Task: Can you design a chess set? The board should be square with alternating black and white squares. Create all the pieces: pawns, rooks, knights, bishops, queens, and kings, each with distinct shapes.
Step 2090:
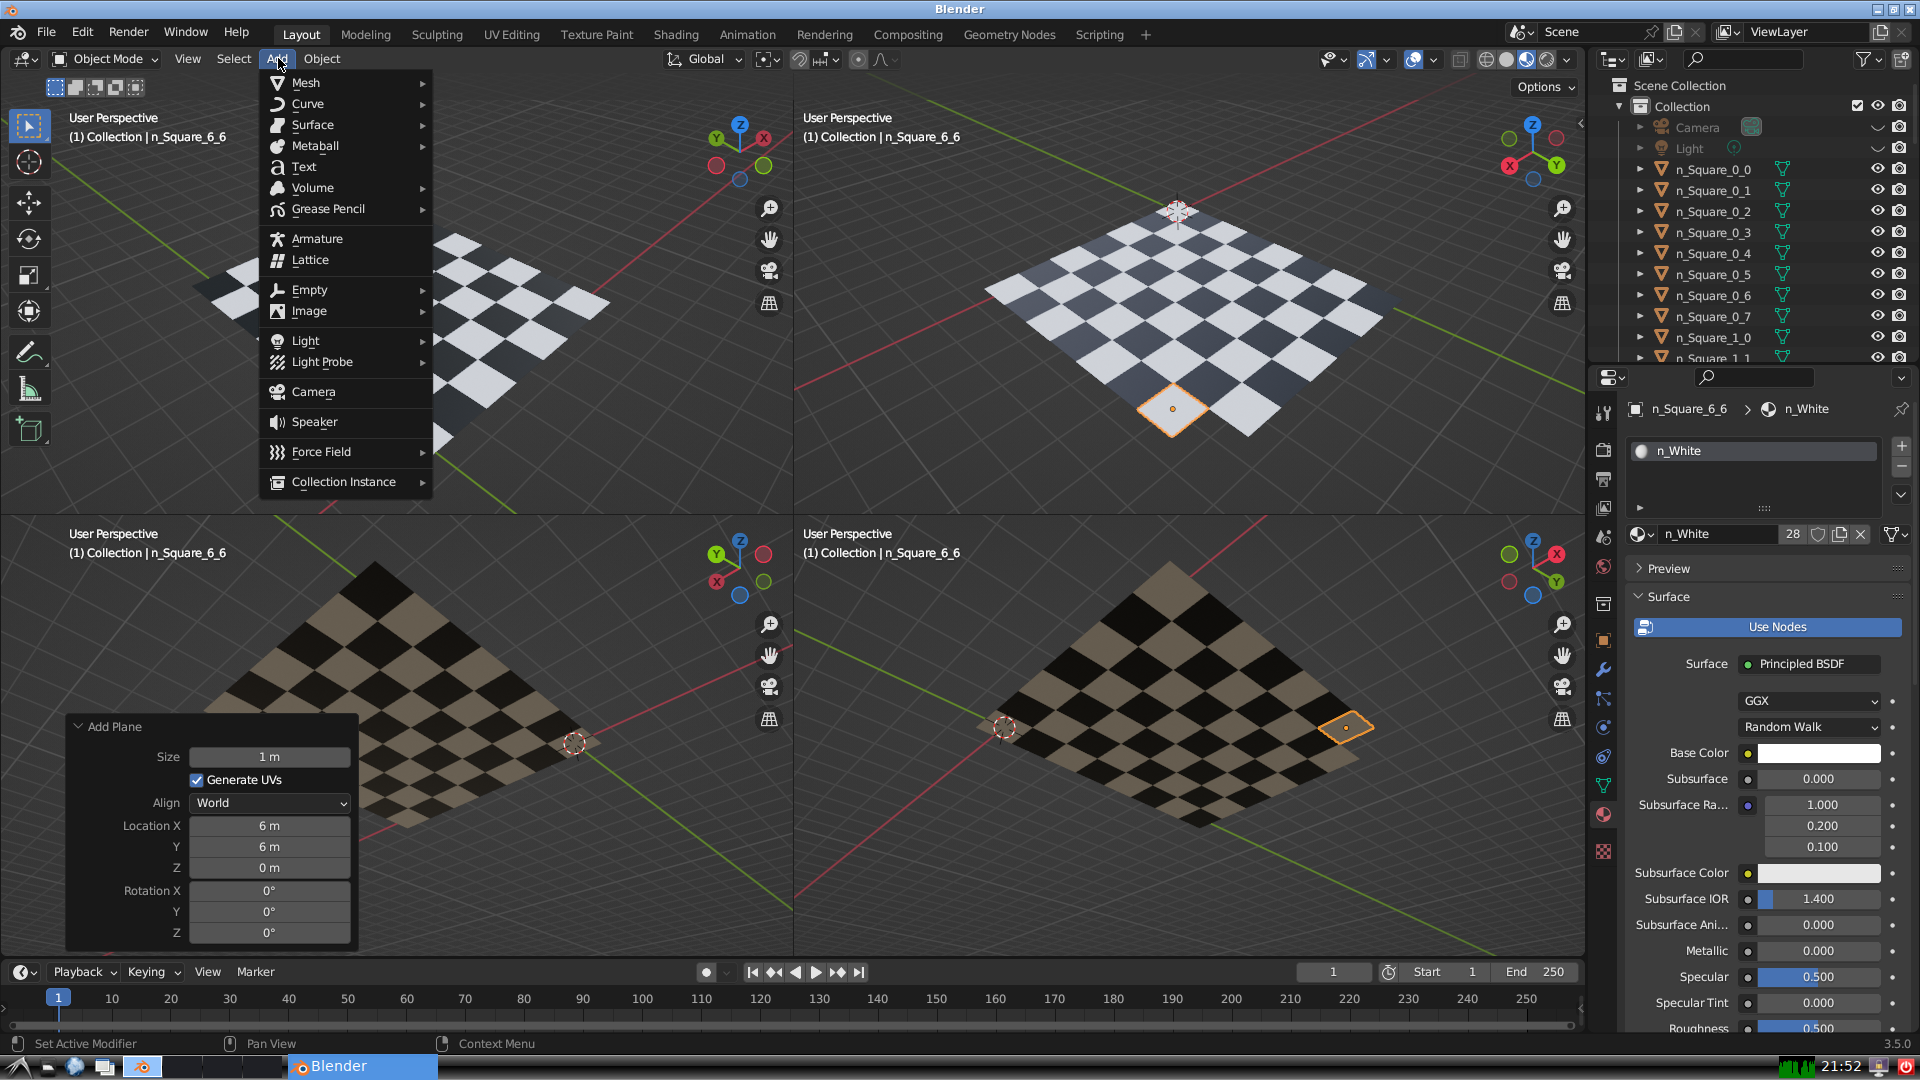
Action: {"mouse_move": [304, 82]}